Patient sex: M
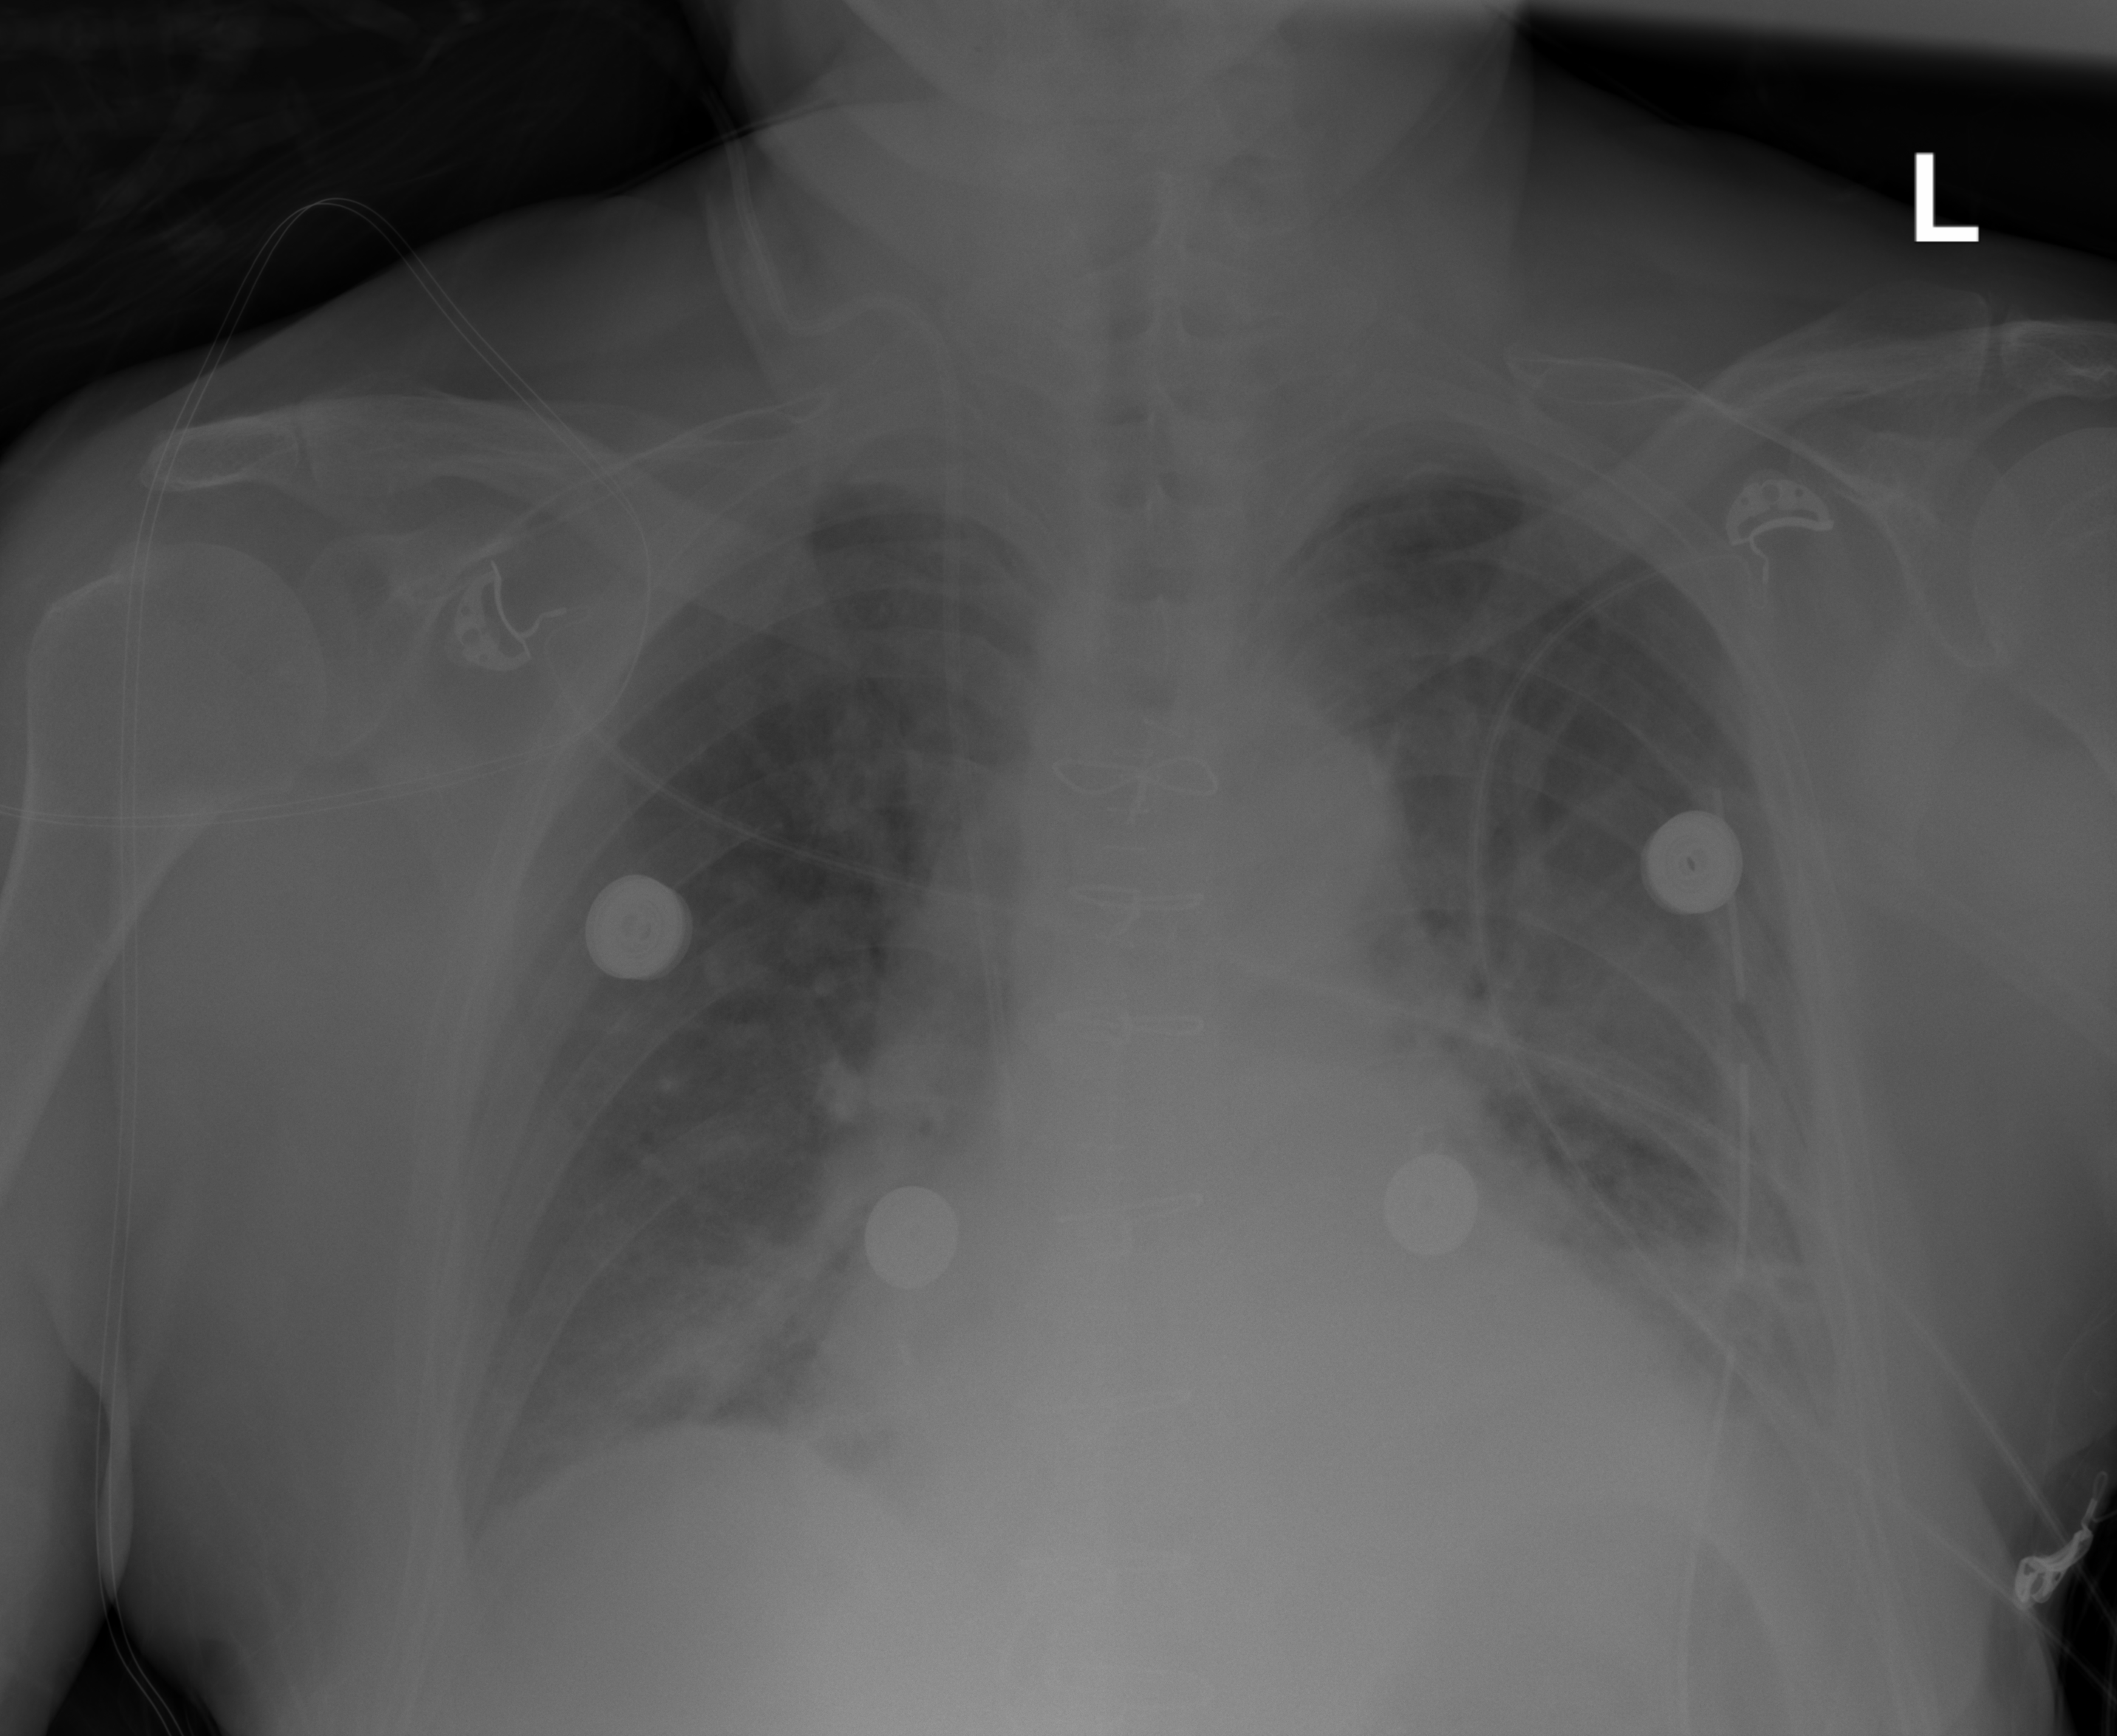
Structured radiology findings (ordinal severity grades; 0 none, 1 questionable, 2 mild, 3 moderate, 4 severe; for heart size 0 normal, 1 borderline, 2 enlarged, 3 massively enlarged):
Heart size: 0
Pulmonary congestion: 2
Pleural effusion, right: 1
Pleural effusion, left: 1
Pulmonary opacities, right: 1
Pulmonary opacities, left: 1
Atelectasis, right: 2
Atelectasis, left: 1